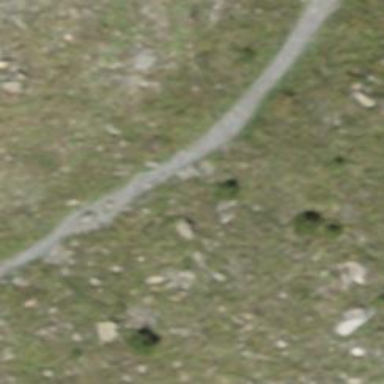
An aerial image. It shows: Path.